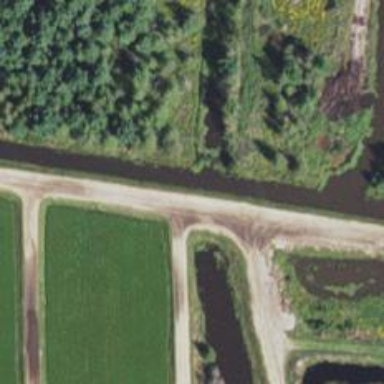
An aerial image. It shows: Canal.